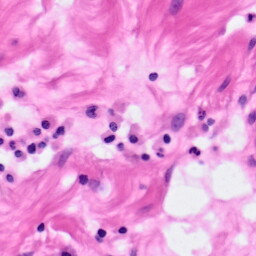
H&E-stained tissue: Pancreatic